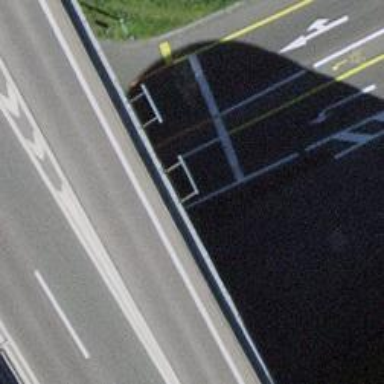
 and sidewalks on both sides. There is cycle lane on both sides of the road."